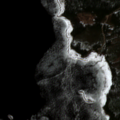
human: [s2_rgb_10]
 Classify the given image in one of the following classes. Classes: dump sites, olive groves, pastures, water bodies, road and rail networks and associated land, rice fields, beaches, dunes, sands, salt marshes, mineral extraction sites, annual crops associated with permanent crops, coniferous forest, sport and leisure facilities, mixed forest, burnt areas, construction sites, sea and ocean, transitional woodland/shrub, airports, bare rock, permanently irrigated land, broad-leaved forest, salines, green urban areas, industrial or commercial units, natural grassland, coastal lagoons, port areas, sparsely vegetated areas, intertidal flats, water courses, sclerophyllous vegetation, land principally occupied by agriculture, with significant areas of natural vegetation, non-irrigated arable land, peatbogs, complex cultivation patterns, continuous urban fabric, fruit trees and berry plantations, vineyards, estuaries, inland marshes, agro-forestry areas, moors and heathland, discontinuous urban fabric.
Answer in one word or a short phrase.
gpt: coniferous forest, water bodies